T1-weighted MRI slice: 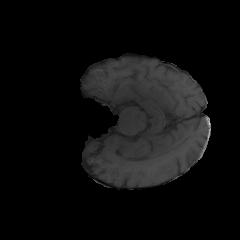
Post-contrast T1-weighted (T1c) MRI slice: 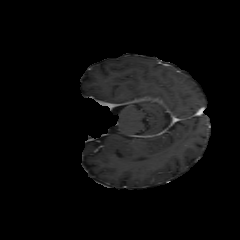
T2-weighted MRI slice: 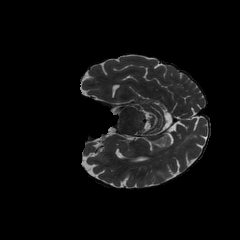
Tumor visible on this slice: no